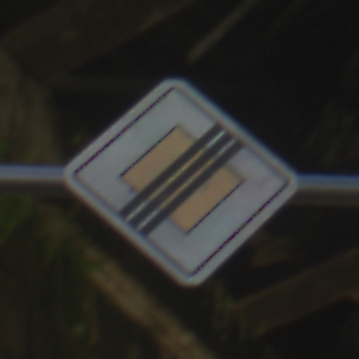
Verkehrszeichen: EndeVorfahrtsstrasse
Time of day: Midday
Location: Outdoor (Urban)
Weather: Clear
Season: NotSpecified
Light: Natural